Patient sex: M
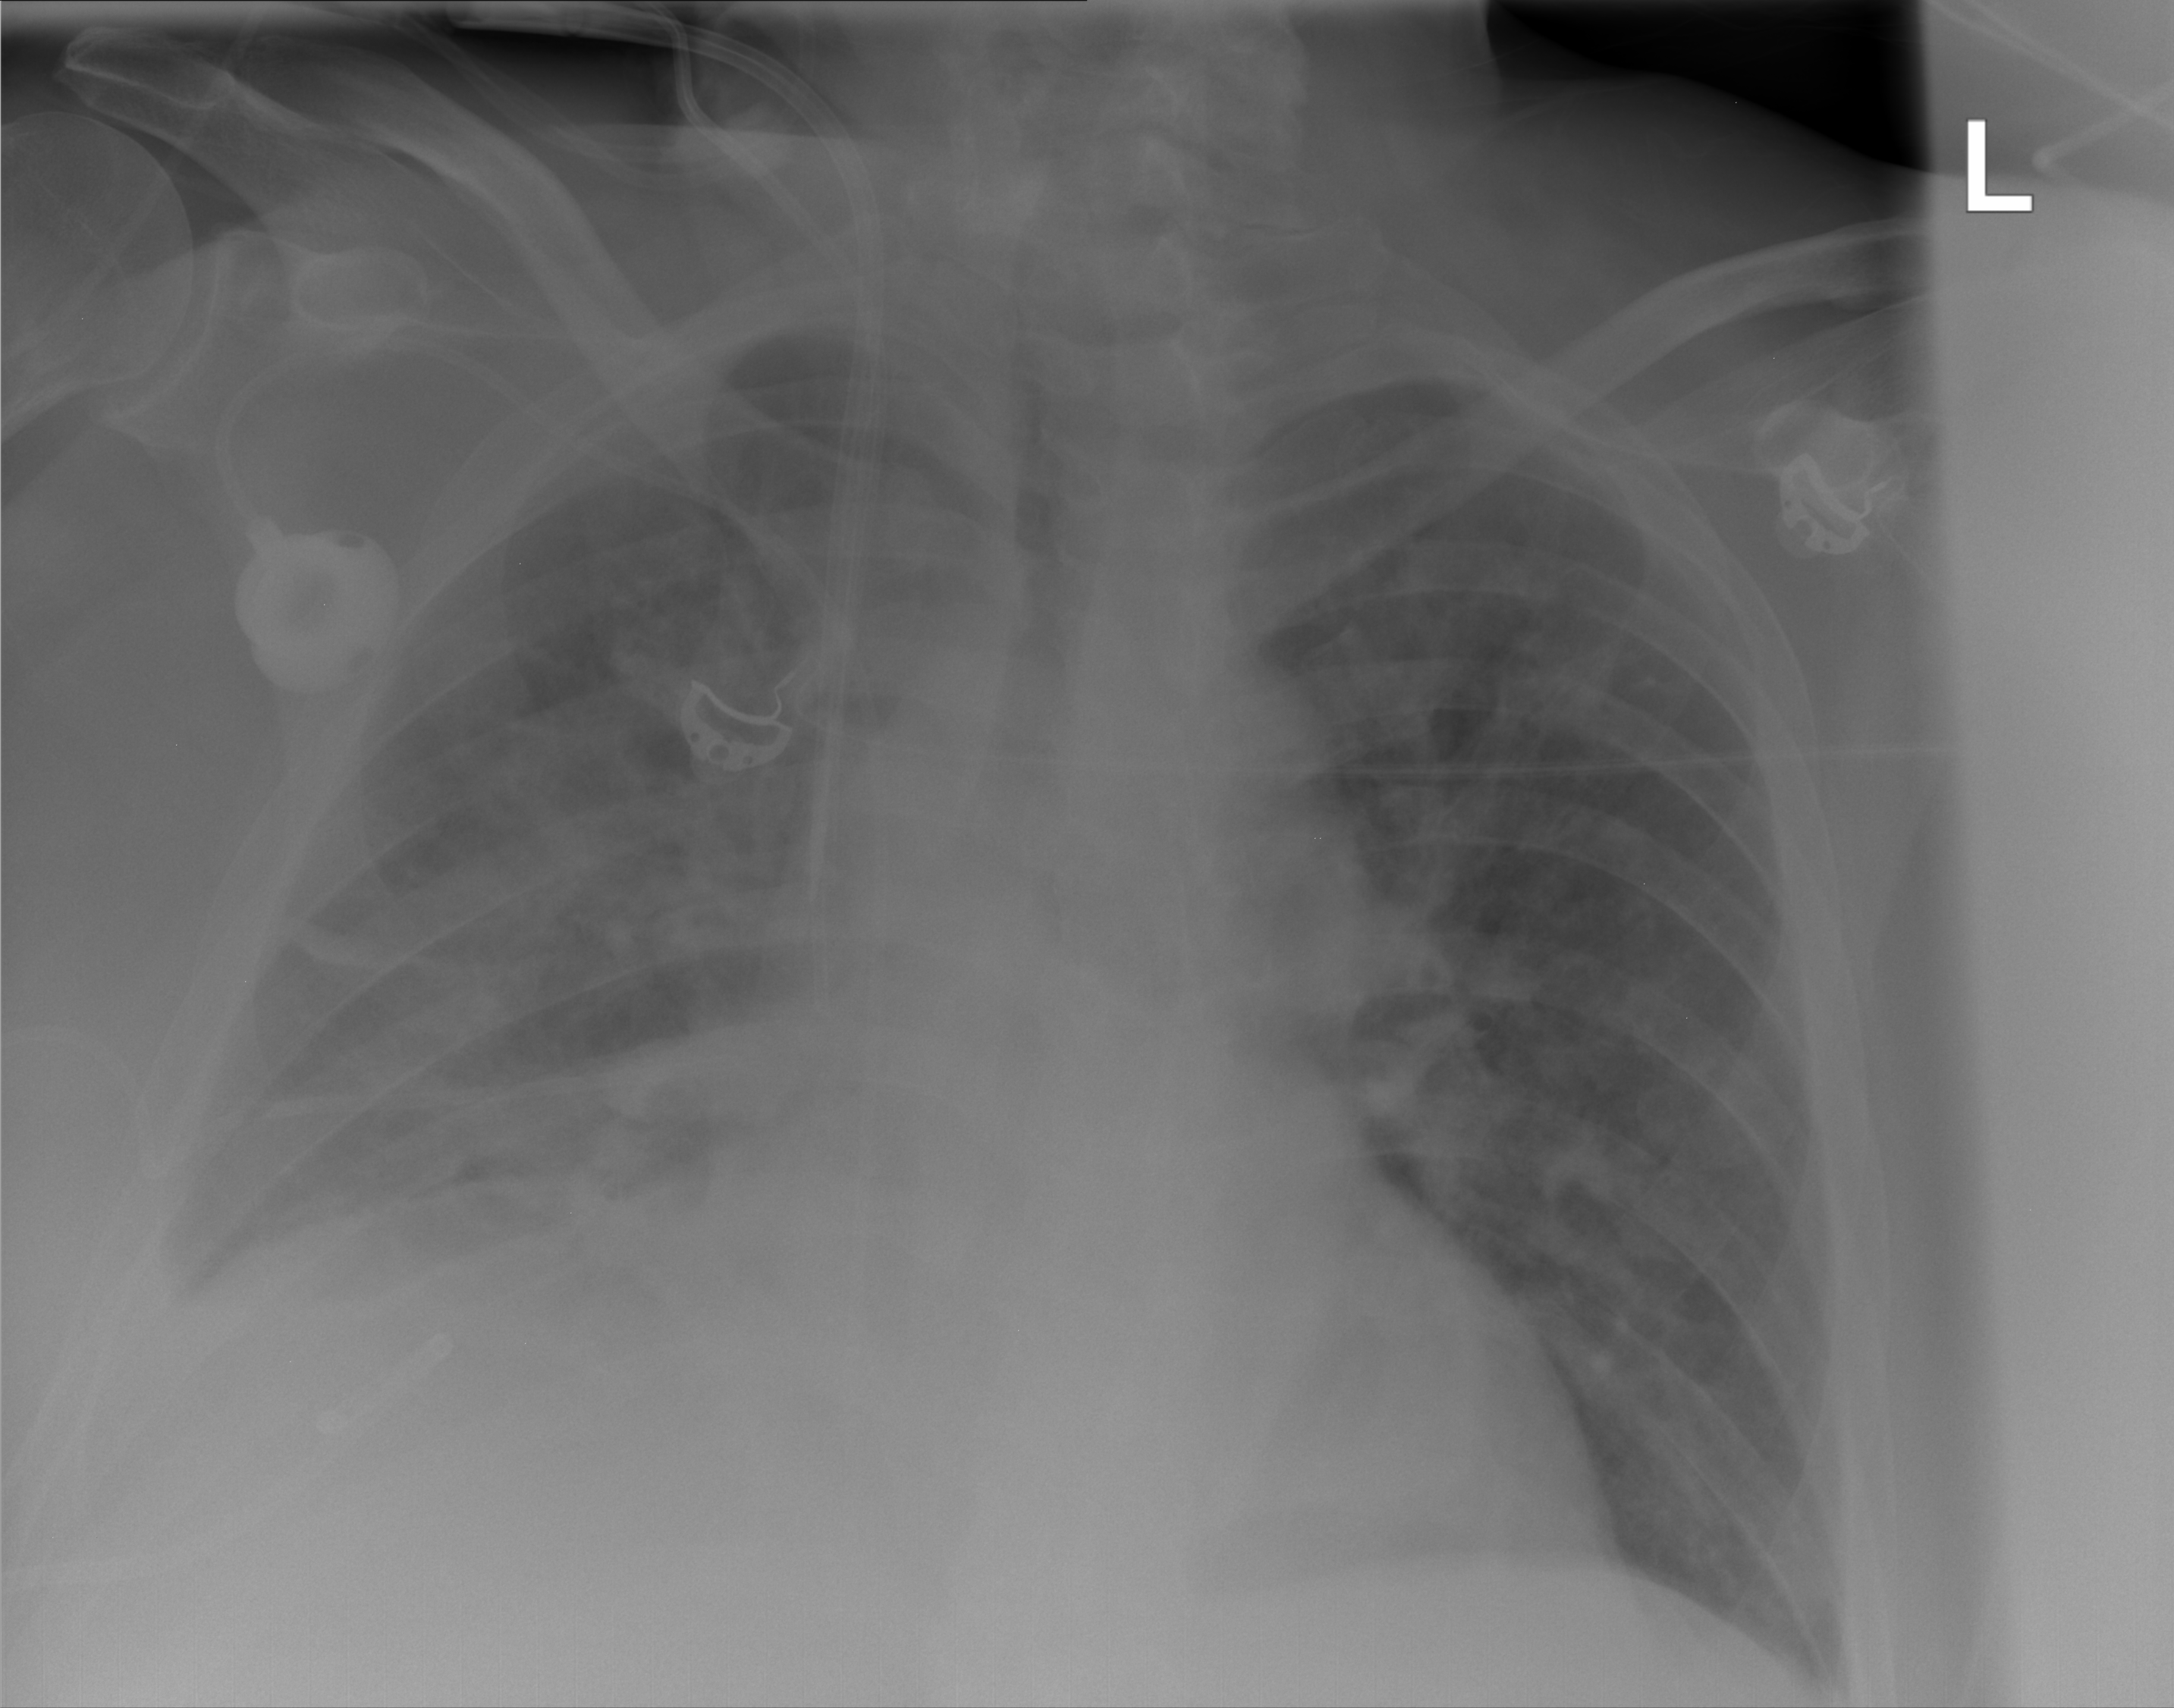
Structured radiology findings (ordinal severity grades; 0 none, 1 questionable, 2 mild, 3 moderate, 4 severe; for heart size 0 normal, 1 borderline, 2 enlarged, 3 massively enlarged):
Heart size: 1
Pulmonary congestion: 2
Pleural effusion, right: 2
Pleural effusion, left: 0
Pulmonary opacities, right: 0
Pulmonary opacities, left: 0
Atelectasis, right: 3
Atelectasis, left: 2